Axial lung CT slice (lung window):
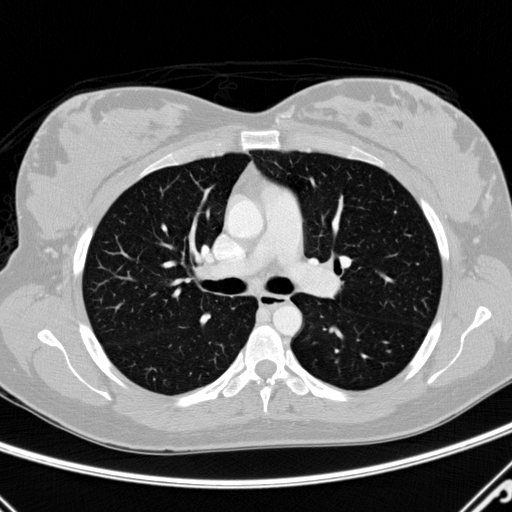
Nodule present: no